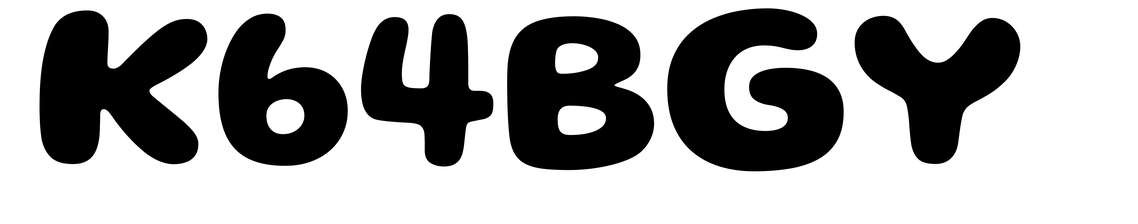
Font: Gluten_Bold